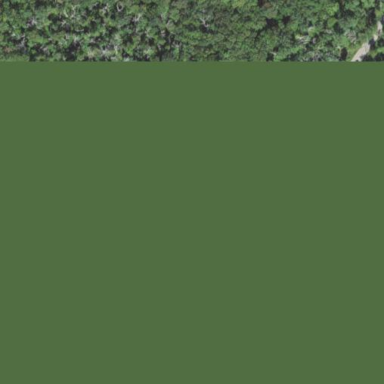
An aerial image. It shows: Mixed woodland area with various types of leaves.